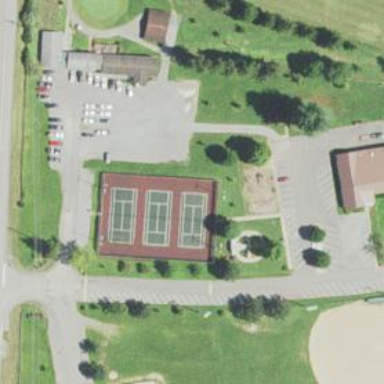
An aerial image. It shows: Tennis court on pitch designated for leisure land.